Field crop: maize
Growth stage: 2
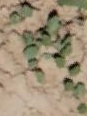
Species: convolvulus